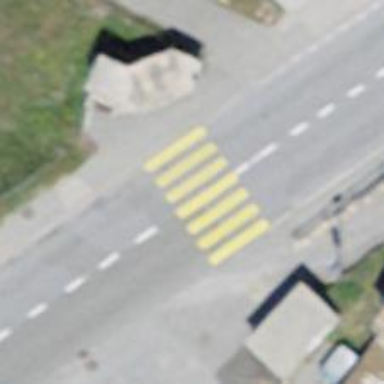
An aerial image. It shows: Uncontrolled crossing on the road.